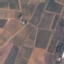
Label: PermanentCrop